Field crop: maize
Growth stage: 2
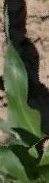
Species: maize